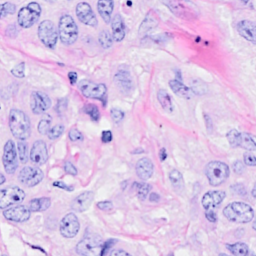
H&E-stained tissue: Breast